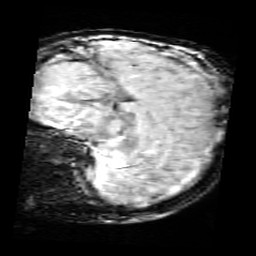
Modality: SWI
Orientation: sagittal
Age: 10
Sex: female
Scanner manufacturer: siemens
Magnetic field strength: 3 T
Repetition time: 0.027 s
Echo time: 0.02 s